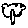
Label: tree